Interaction volume radius: 10 \u00c5
Interaction volume height: 30 \u00c5
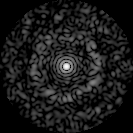
Disorder parameter: 0.8454